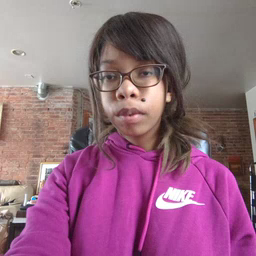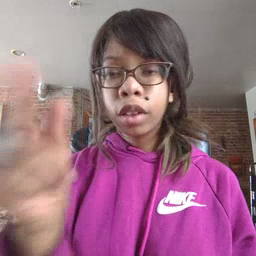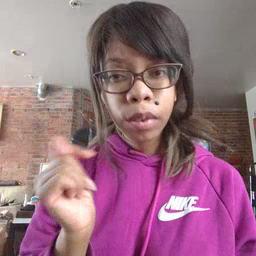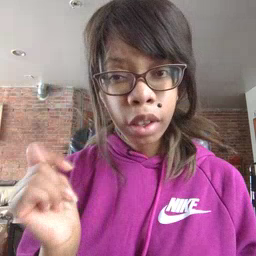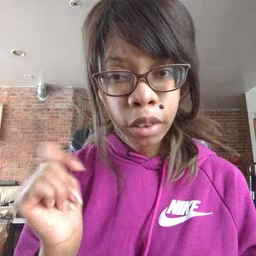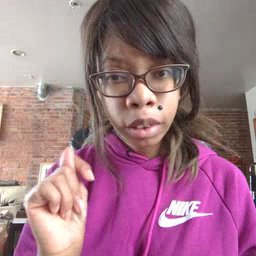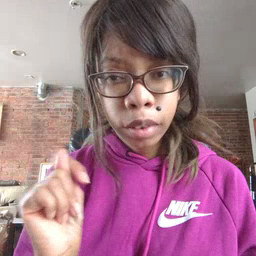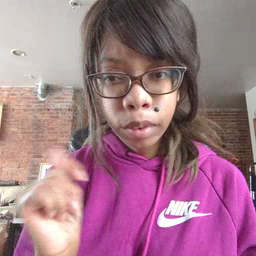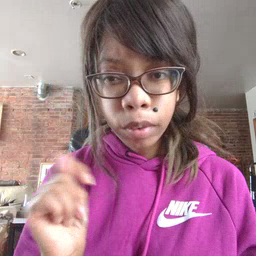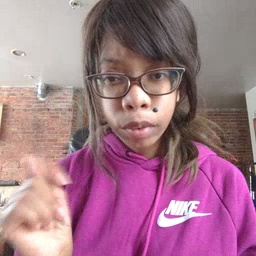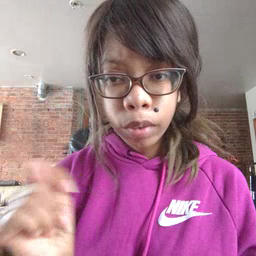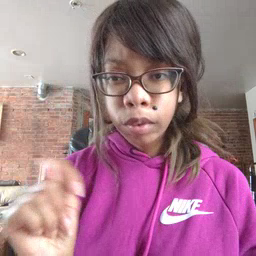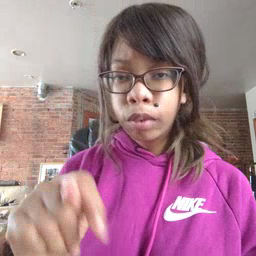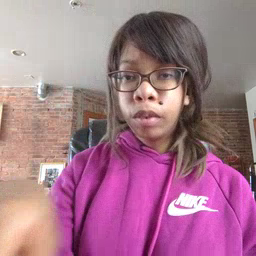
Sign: potty